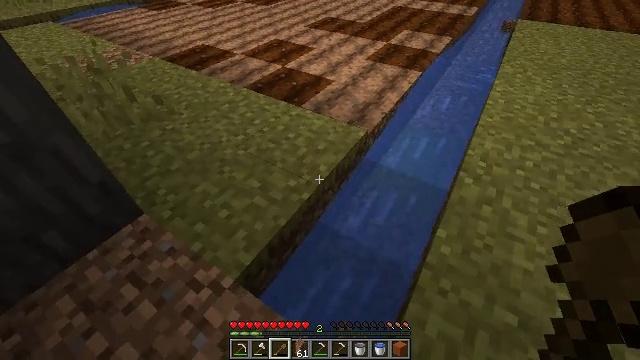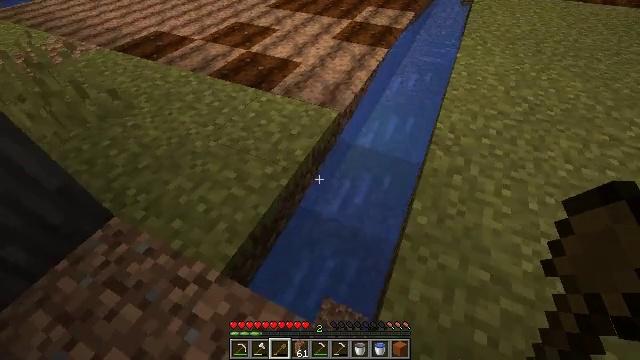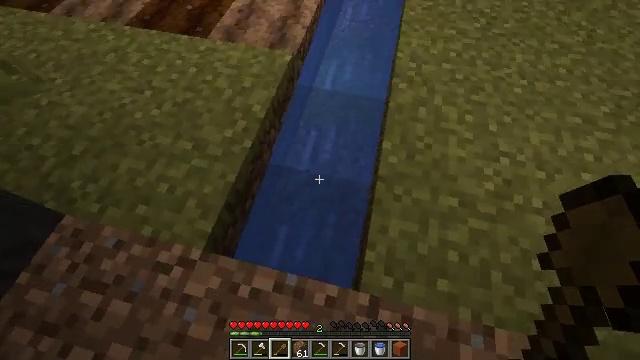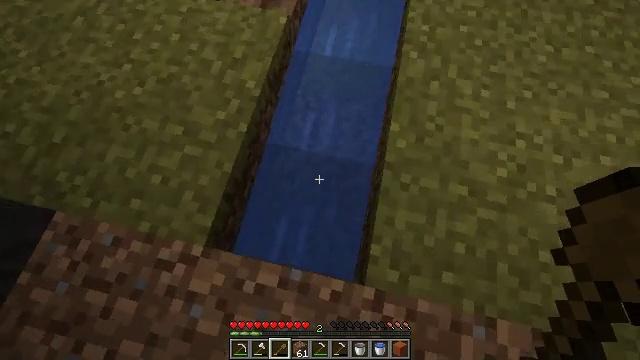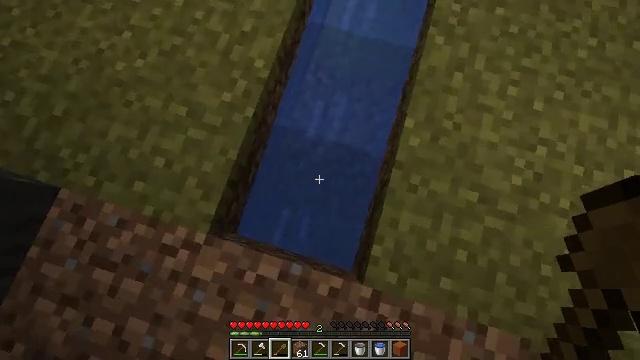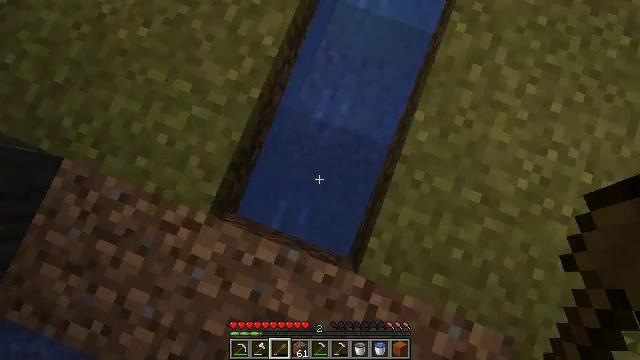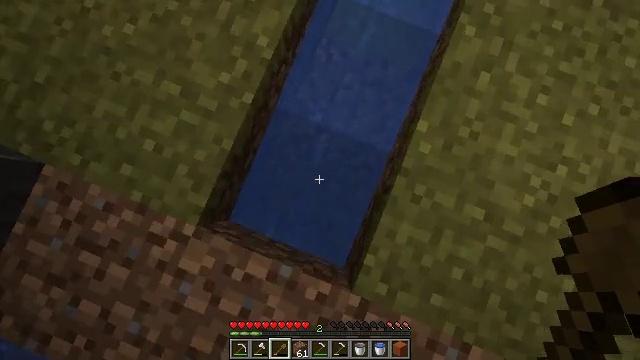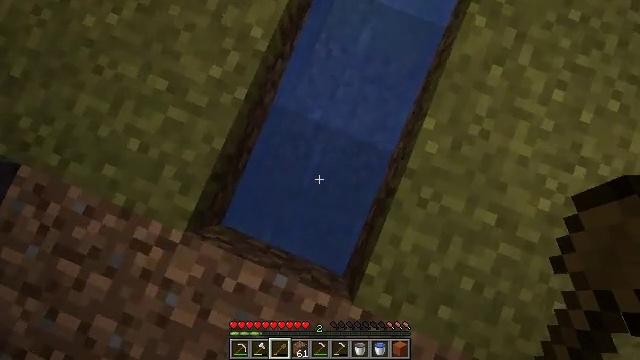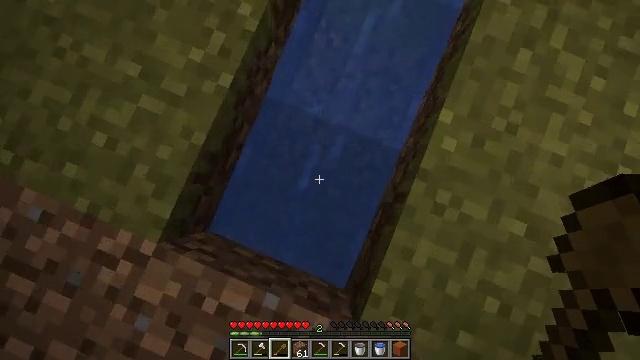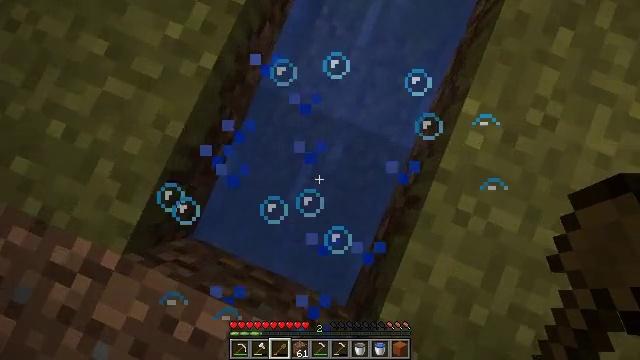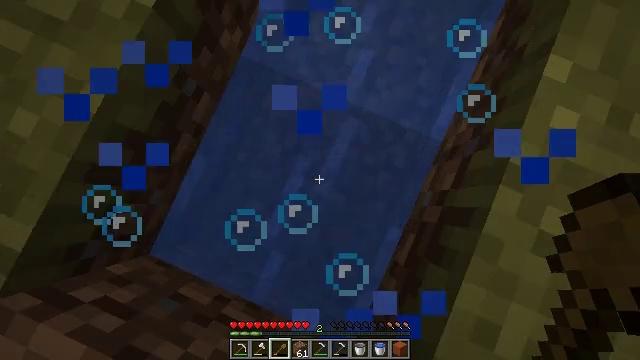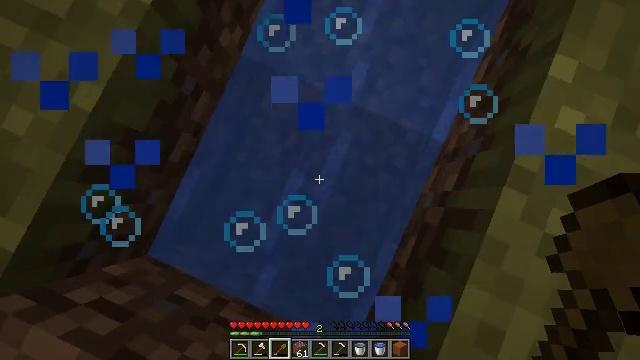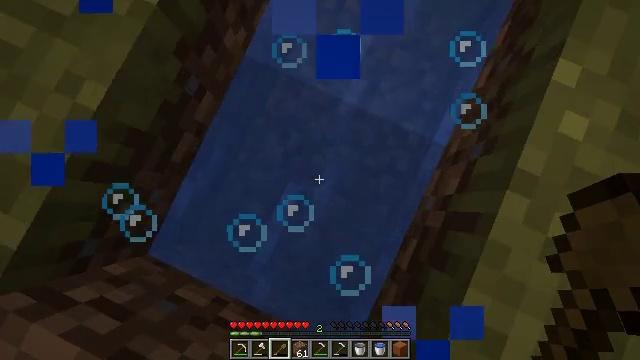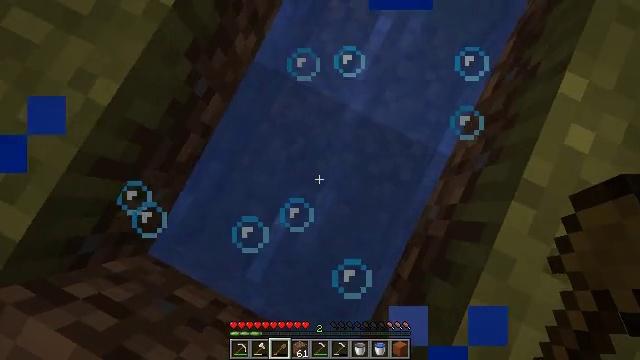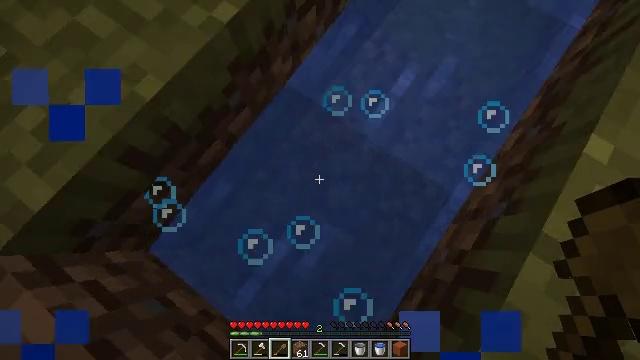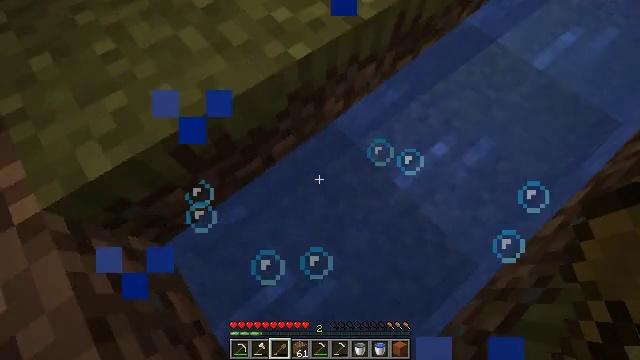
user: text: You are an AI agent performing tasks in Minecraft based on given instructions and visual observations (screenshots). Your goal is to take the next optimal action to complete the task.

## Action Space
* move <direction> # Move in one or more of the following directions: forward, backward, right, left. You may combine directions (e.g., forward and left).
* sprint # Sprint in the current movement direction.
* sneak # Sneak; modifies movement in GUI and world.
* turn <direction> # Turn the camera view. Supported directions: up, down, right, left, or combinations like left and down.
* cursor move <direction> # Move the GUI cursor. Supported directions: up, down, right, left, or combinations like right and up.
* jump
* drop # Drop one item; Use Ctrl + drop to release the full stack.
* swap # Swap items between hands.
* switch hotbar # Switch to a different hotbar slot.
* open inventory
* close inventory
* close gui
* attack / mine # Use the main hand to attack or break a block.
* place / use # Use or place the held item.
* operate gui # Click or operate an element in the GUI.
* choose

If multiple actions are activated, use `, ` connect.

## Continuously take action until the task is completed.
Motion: motion action
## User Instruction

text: Collect the grass from the surface.
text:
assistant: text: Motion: move forward, turn right and down
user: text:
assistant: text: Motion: move forward, turn right and down
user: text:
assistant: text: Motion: move forward, turn down
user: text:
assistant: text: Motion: move forward, turn left and down
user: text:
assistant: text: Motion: turn left and down
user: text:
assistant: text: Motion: turn left and down
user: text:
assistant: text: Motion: no_op
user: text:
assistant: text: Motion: no_op
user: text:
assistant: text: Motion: no_op
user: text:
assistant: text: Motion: no_op
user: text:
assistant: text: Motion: no_op
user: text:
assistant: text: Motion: no_op
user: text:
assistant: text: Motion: turn left and up
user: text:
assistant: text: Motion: turn left and up
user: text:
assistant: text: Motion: turn left and up
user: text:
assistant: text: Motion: turn left and up, jump
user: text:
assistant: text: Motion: turn left and up, jump
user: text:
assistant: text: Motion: move forward, turn left and up, jump
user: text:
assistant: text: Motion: move forward, turn left and up, jump
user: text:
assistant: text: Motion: move forward, turn left and up, jump
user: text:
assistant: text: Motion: move forward, turn up, jump
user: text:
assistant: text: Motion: move forward, turn up, jump
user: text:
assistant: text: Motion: move forward, jump
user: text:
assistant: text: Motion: move forward, jump, switch to hotbar 6
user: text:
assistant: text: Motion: move forward, jump, switch to hotbar 6
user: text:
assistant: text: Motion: move forward, jump, switch to hotbar 6
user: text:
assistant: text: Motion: move forward, turn right and down, jump, switch to hotbar 6
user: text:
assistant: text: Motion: move forward, turn right and down, jump, switch to hotbar 6
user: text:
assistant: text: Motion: move forward
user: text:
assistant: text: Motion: move forward